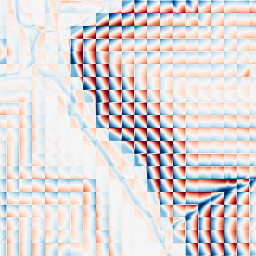
Category: wavelet
Decomposition family: wavelet_dwt
Decomposition parameters: wavelet: haar
level: 4
Upsampling method: bspline
Upsampling parameters: scale: 4
Upsampling scale: 4